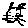
Label: cat